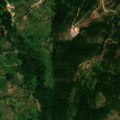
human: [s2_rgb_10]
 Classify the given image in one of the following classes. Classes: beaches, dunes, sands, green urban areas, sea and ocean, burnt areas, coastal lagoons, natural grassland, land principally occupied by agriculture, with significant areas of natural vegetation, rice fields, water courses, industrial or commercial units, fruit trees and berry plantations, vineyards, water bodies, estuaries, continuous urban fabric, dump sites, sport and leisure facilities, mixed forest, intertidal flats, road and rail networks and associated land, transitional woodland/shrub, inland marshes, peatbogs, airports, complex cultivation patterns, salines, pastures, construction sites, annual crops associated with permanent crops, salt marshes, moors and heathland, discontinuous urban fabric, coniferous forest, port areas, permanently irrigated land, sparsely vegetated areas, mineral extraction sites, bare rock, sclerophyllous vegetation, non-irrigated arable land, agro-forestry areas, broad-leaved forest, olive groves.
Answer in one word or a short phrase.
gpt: complex cultivation patterns, broad-leaved forest, coniferous forest